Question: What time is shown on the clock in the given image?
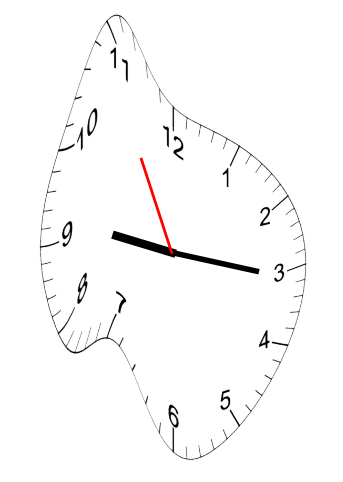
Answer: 09:15:55